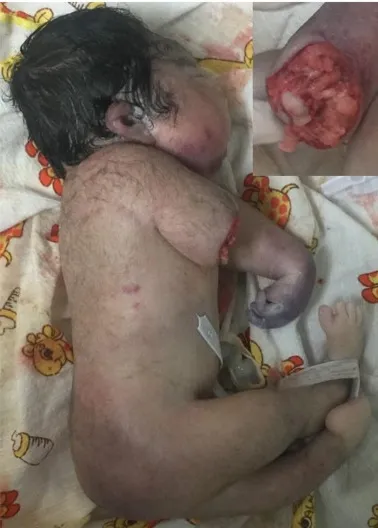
(A) In this picture it is appreciate the patient phenotype with arthrogryposis and the absence of the distal part of the right arm The frontal view of the arm injury is inserted in the upper part of the photo.
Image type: medical_photograph (skin_photograph)